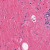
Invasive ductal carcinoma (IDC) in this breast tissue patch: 0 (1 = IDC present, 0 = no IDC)